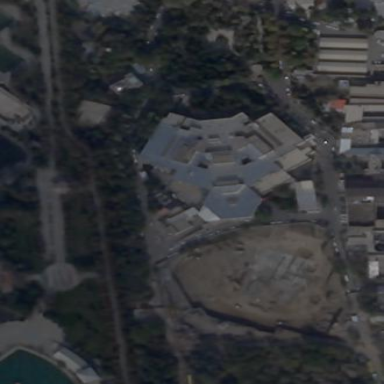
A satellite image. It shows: Hospital providing healthcare services.